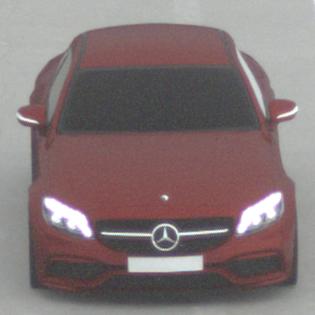
Make: Mercedes-Benz
Model: C 43 AMG
Detailed model: C-Class (205) AMG Limousine
Model produced from: 2016/10
Model produced until: 2018/04
Doors: 4
Color: red
Road condition: dry road
Daytime: morning or afternoon
Contrast: low contrast